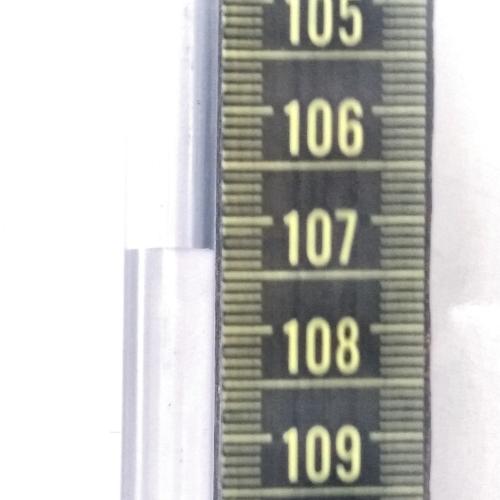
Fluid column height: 107.3 cm